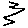
Label: zigzag